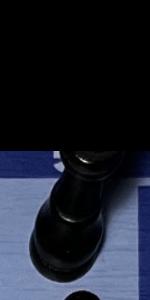
Label: King_Black